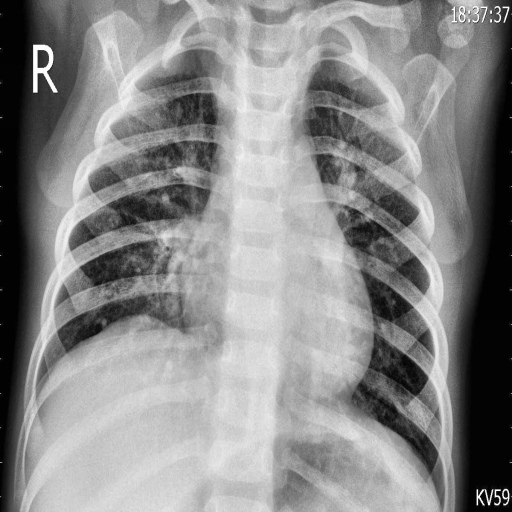
Finding: PNEUMONIA